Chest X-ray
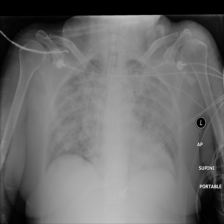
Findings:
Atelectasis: negative
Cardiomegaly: negative
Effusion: negative
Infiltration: positive
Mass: negative
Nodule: negative
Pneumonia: negative
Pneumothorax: negative
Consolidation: negative
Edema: positive
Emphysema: negative
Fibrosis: negative
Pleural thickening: negative
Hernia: negative